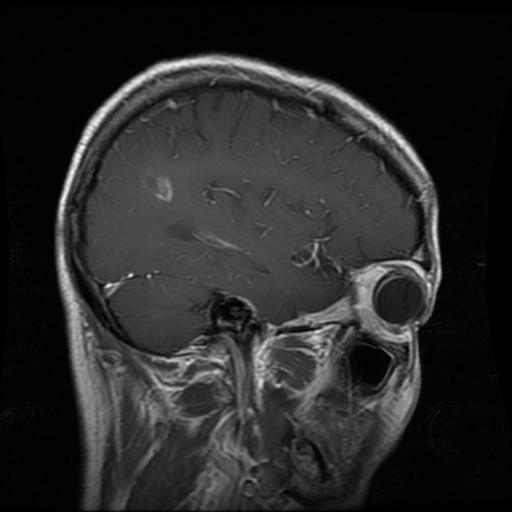
Label: glioma